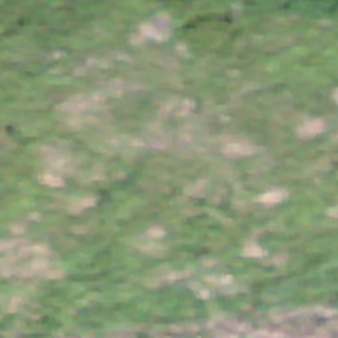
Label: other